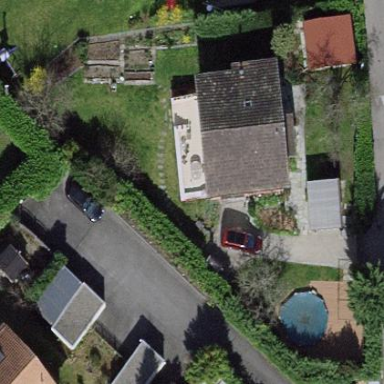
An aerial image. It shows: Garden enclosed by fence.